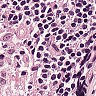
Metastatic tissue present: no